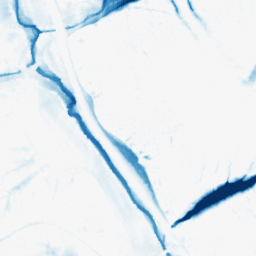
Category: morphological
Decomposition family: morphological_ellipse
Decomposition parameters: operation: closing
width: 30
height: 30
Upsampling method: cubic_mitchell
Upsampling parameters: scale: 2
Upsampling scale: 2